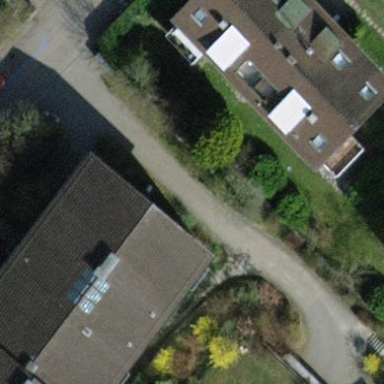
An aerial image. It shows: Image showing building with apartments.